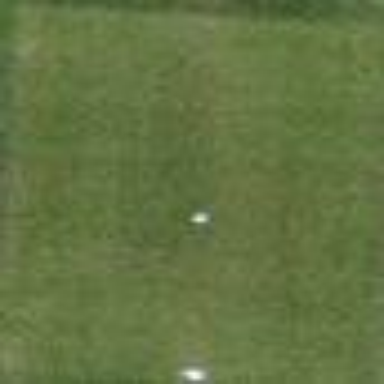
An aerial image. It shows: Golf tee.